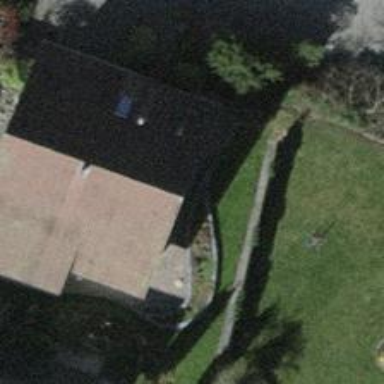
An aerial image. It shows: Detached building.